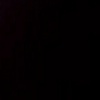
Label: space